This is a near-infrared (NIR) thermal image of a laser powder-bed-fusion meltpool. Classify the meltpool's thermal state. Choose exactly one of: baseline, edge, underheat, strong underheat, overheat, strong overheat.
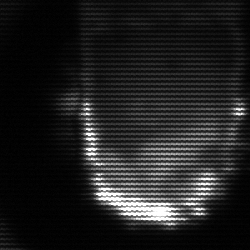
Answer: baseline